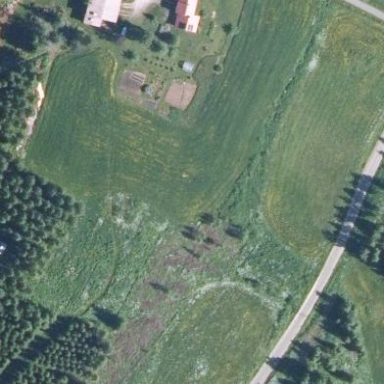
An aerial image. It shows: Beautiful meadow.